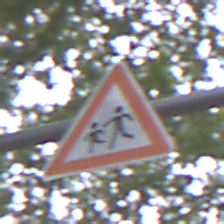
Verkehrszeichen: KinderRechts
Umgebung: Outdoor, Urban
Tageszeit: MorningAfternoon
Wetter: Overcast
Licht: Natural
Jahreszeit: NotSpecified
Kontrast: LowContrast